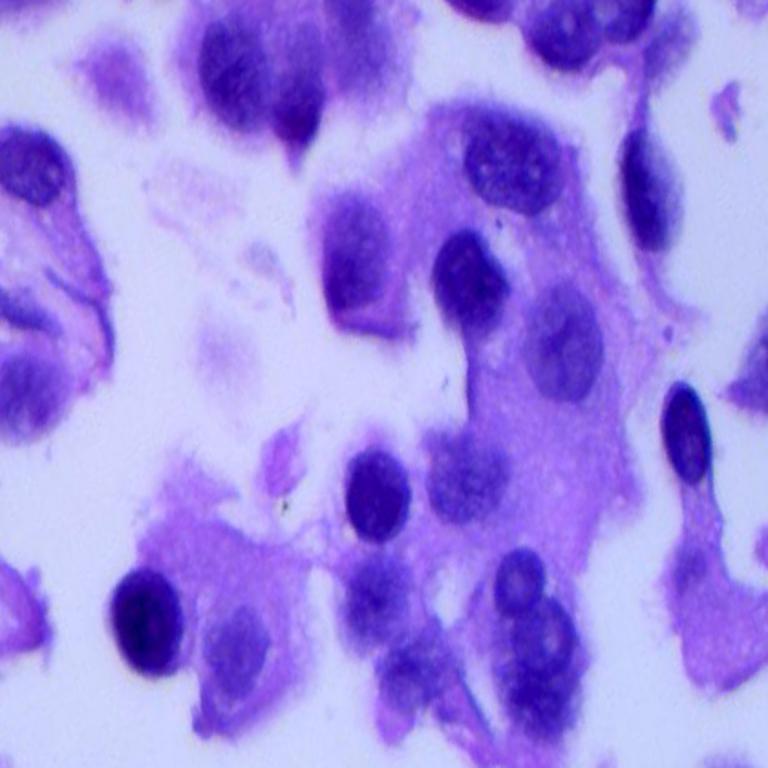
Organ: lung
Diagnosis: adenocarcinomas